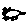
Label: cat